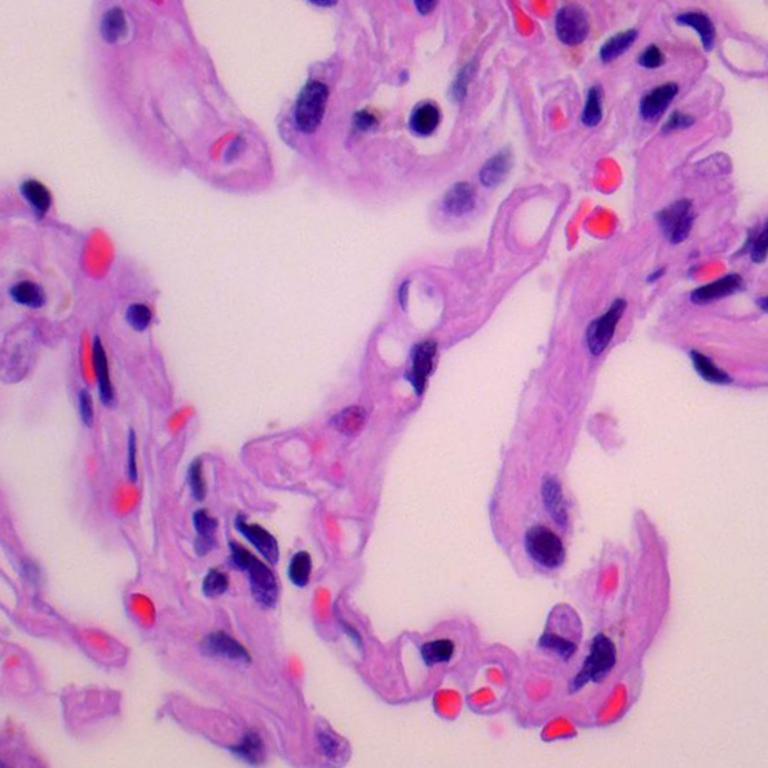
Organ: lung
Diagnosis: benign